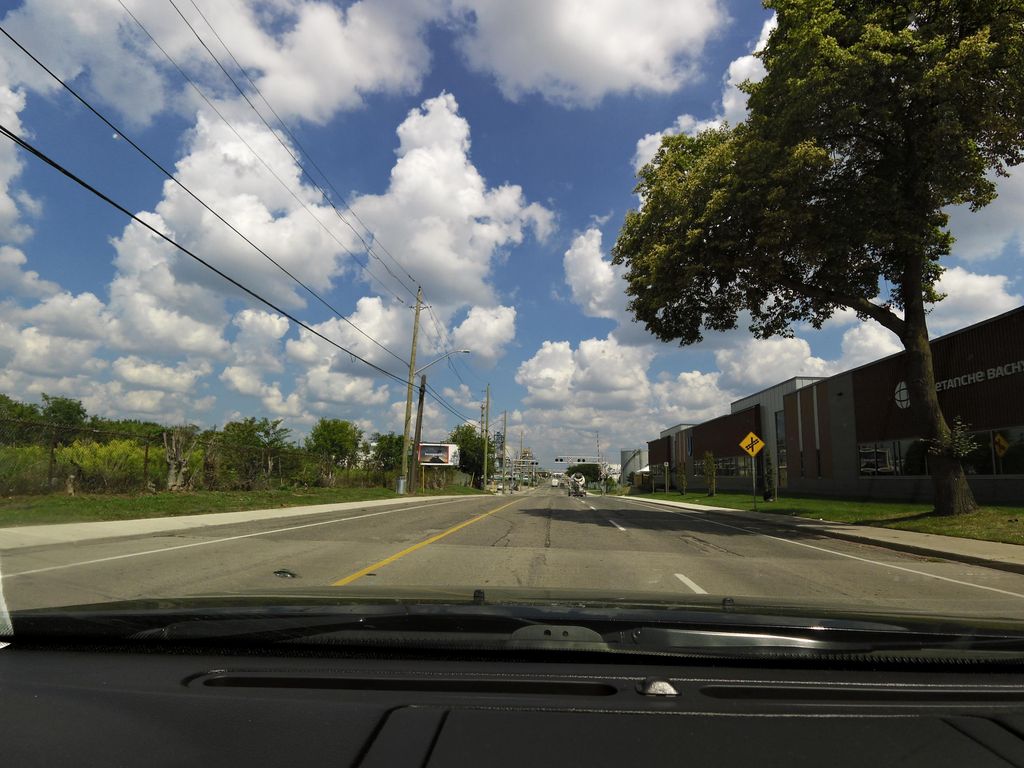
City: hamilton